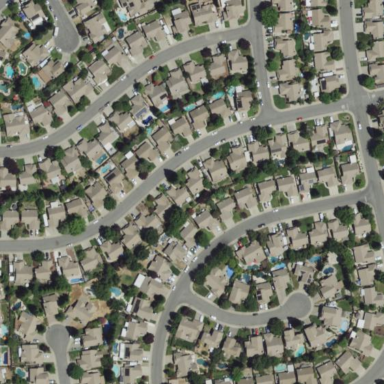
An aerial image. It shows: Residential area with detached houses.